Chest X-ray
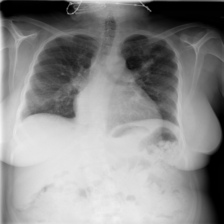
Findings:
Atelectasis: negative
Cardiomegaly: positive
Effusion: positive
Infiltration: positive
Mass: negative
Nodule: negative
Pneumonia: negative
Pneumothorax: negative
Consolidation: negative
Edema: negative
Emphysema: negative
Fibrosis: negative
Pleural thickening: negative
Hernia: negative